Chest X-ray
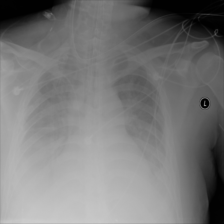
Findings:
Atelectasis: negative
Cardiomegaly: negative
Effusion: positive
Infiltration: positive
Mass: negative
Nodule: negative
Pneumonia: positive
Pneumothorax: negative
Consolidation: negative
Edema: negative
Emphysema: negative
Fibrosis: negative
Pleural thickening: negative
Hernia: negative